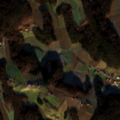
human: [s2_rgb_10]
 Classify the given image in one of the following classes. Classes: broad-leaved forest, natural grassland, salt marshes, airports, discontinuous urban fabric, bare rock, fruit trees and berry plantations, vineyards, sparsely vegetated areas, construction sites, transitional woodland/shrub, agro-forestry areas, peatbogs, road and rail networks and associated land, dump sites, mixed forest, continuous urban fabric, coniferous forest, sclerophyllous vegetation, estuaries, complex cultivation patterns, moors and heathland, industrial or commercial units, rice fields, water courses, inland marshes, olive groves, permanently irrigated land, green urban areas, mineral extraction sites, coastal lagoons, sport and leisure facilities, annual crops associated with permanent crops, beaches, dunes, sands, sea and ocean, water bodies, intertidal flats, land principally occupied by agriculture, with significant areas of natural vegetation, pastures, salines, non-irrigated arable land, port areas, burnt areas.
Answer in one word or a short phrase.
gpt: non-irrigated arable land, complex cultivation patterns, broad-leaved forest